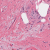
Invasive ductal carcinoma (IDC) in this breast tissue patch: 0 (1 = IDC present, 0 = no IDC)